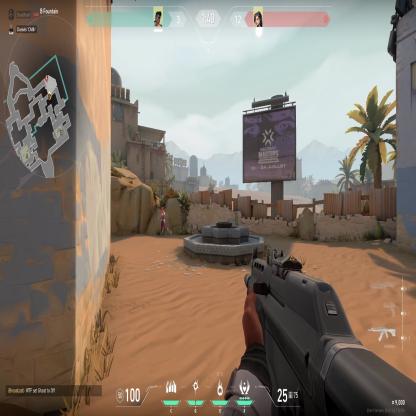
Label: enemy